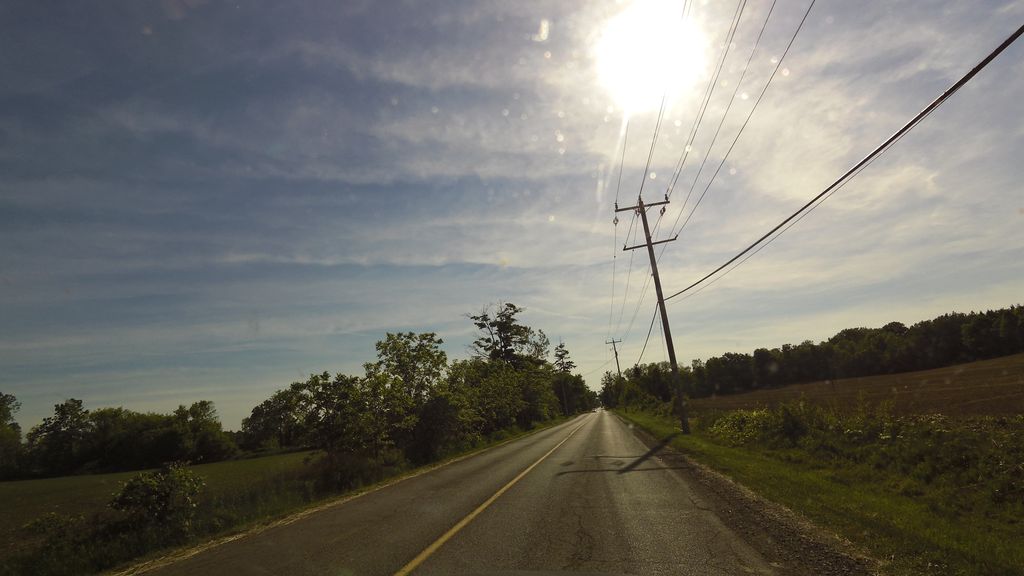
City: hamilton